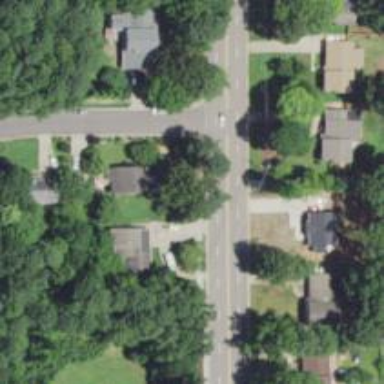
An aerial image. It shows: Residential area within neighborhood.